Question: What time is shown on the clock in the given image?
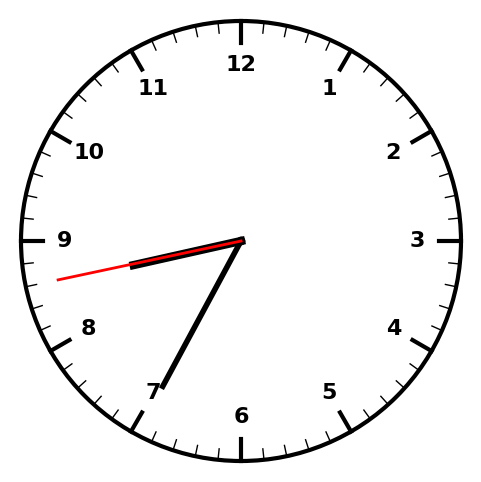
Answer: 08:34:43